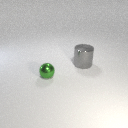
large gray metal cylinder behind small green metal sphere